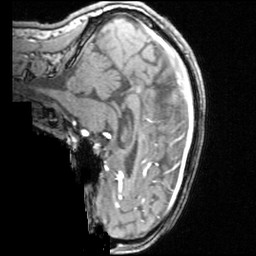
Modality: angio
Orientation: sagittal
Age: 31
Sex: male
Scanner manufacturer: siemens
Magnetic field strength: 3 T
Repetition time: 0.025 s
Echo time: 0.00334 s